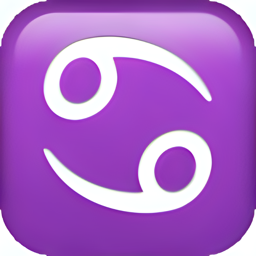
Name: cancer
Emoji: ♋
Group: Symbols
Sub-group: zodiac